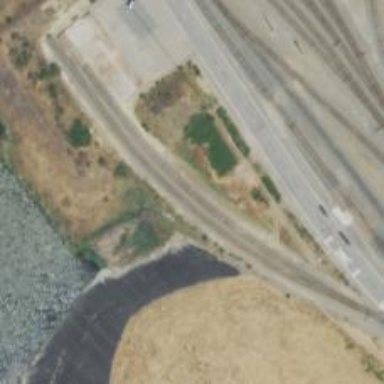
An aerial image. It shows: Railway spur service.